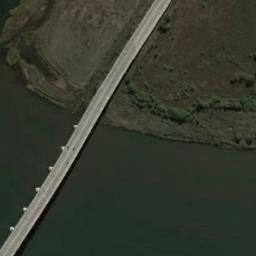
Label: bridge